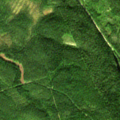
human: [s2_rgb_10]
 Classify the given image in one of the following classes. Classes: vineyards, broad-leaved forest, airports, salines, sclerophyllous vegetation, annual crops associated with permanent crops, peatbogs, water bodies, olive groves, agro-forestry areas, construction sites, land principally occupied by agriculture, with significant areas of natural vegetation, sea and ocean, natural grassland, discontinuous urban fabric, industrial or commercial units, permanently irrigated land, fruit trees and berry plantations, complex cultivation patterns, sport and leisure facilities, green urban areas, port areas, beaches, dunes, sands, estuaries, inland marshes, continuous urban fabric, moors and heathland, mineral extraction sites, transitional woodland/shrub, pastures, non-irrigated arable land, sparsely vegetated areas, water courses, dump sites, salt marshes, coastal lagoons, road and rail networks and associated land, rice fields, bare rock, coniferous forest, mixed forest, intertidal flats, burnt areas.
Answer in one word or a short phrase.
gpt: coniferous forest